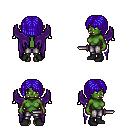
a pixel art fantasy rpg character, female body template, orc, green skin, purple wings, metal pants, blue pageboy hairstyle, black shoes, dagger, four views (front, back, left, right), 2x2 character sprite sheet, small pixel art, hard edges, no anti-aliasing